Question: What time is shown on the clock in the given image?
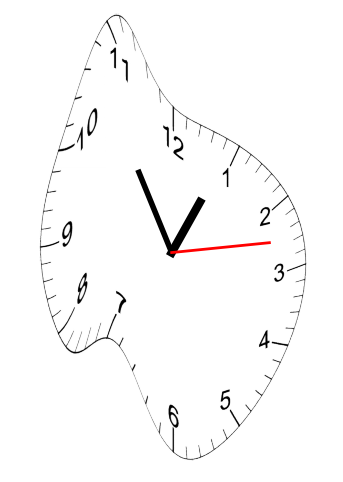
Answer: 12:54:13